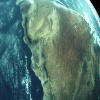
Label: land